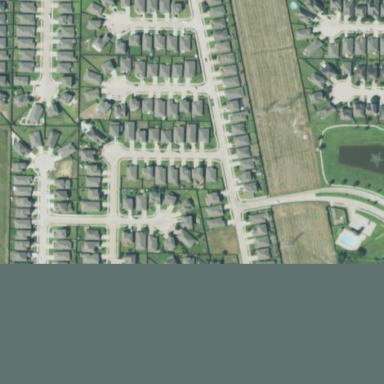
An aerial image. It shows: Neighbourhood with single-family residential houses.